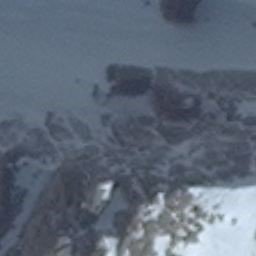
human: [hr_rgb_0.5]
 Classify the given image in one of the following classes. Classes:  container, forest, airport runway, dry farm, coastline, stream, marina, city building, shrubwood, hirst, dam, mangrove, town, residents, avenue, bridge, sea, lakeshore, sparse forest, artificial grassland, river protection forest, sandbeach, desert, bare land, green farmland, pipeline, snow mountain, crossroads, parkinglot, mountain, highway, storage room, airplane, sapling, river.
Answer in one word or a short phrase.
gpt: snow mountain